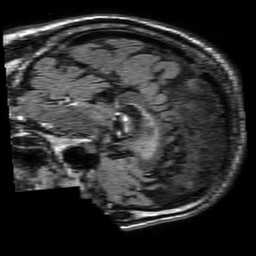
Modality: FLAIR
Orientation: sagittal
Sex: male
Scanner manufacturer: philips
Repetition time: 11 s
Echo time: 0.125 s